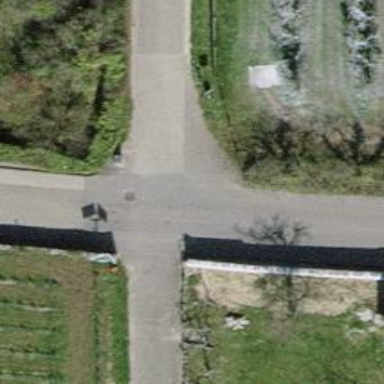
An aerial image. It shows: Unclassified asphalt road without sidewalk.